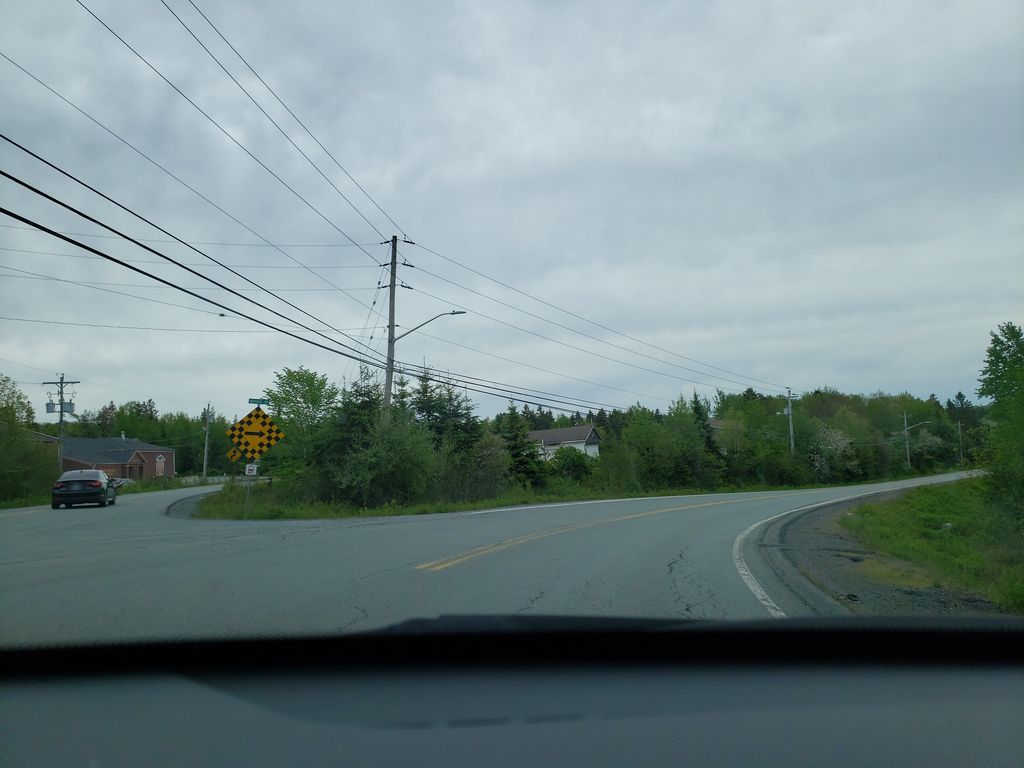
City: halifax